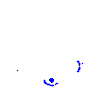
Particle: electron